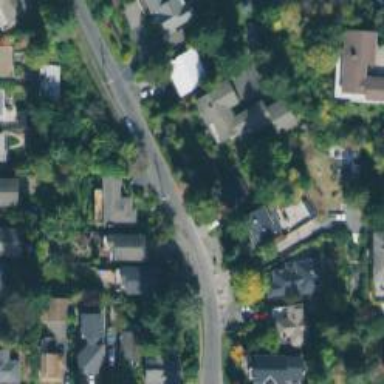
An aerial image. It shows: Residential road.